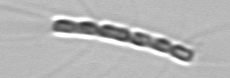
Label: Chaetoceros